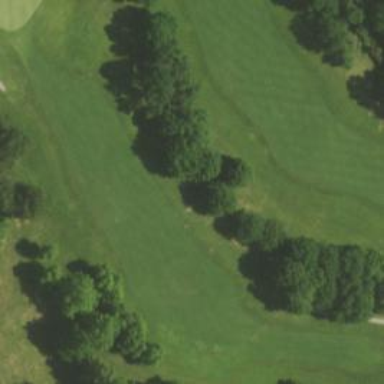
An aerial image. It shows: Golf fairway surrounded by grass.